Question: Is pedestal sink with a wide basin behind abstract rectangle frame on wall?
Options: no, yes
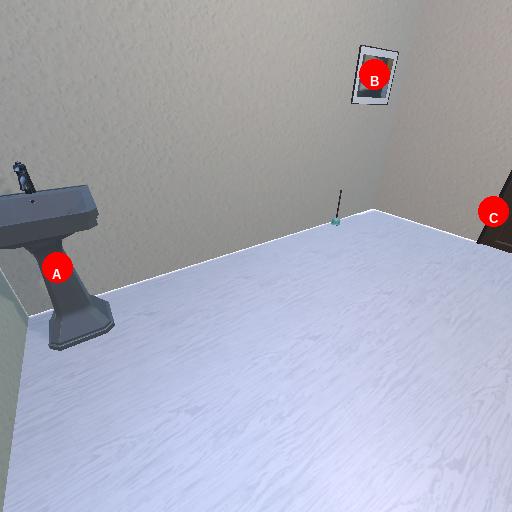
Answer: no